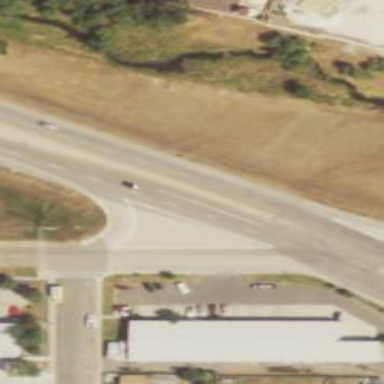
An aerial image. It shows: Secondary link road.